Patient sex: M
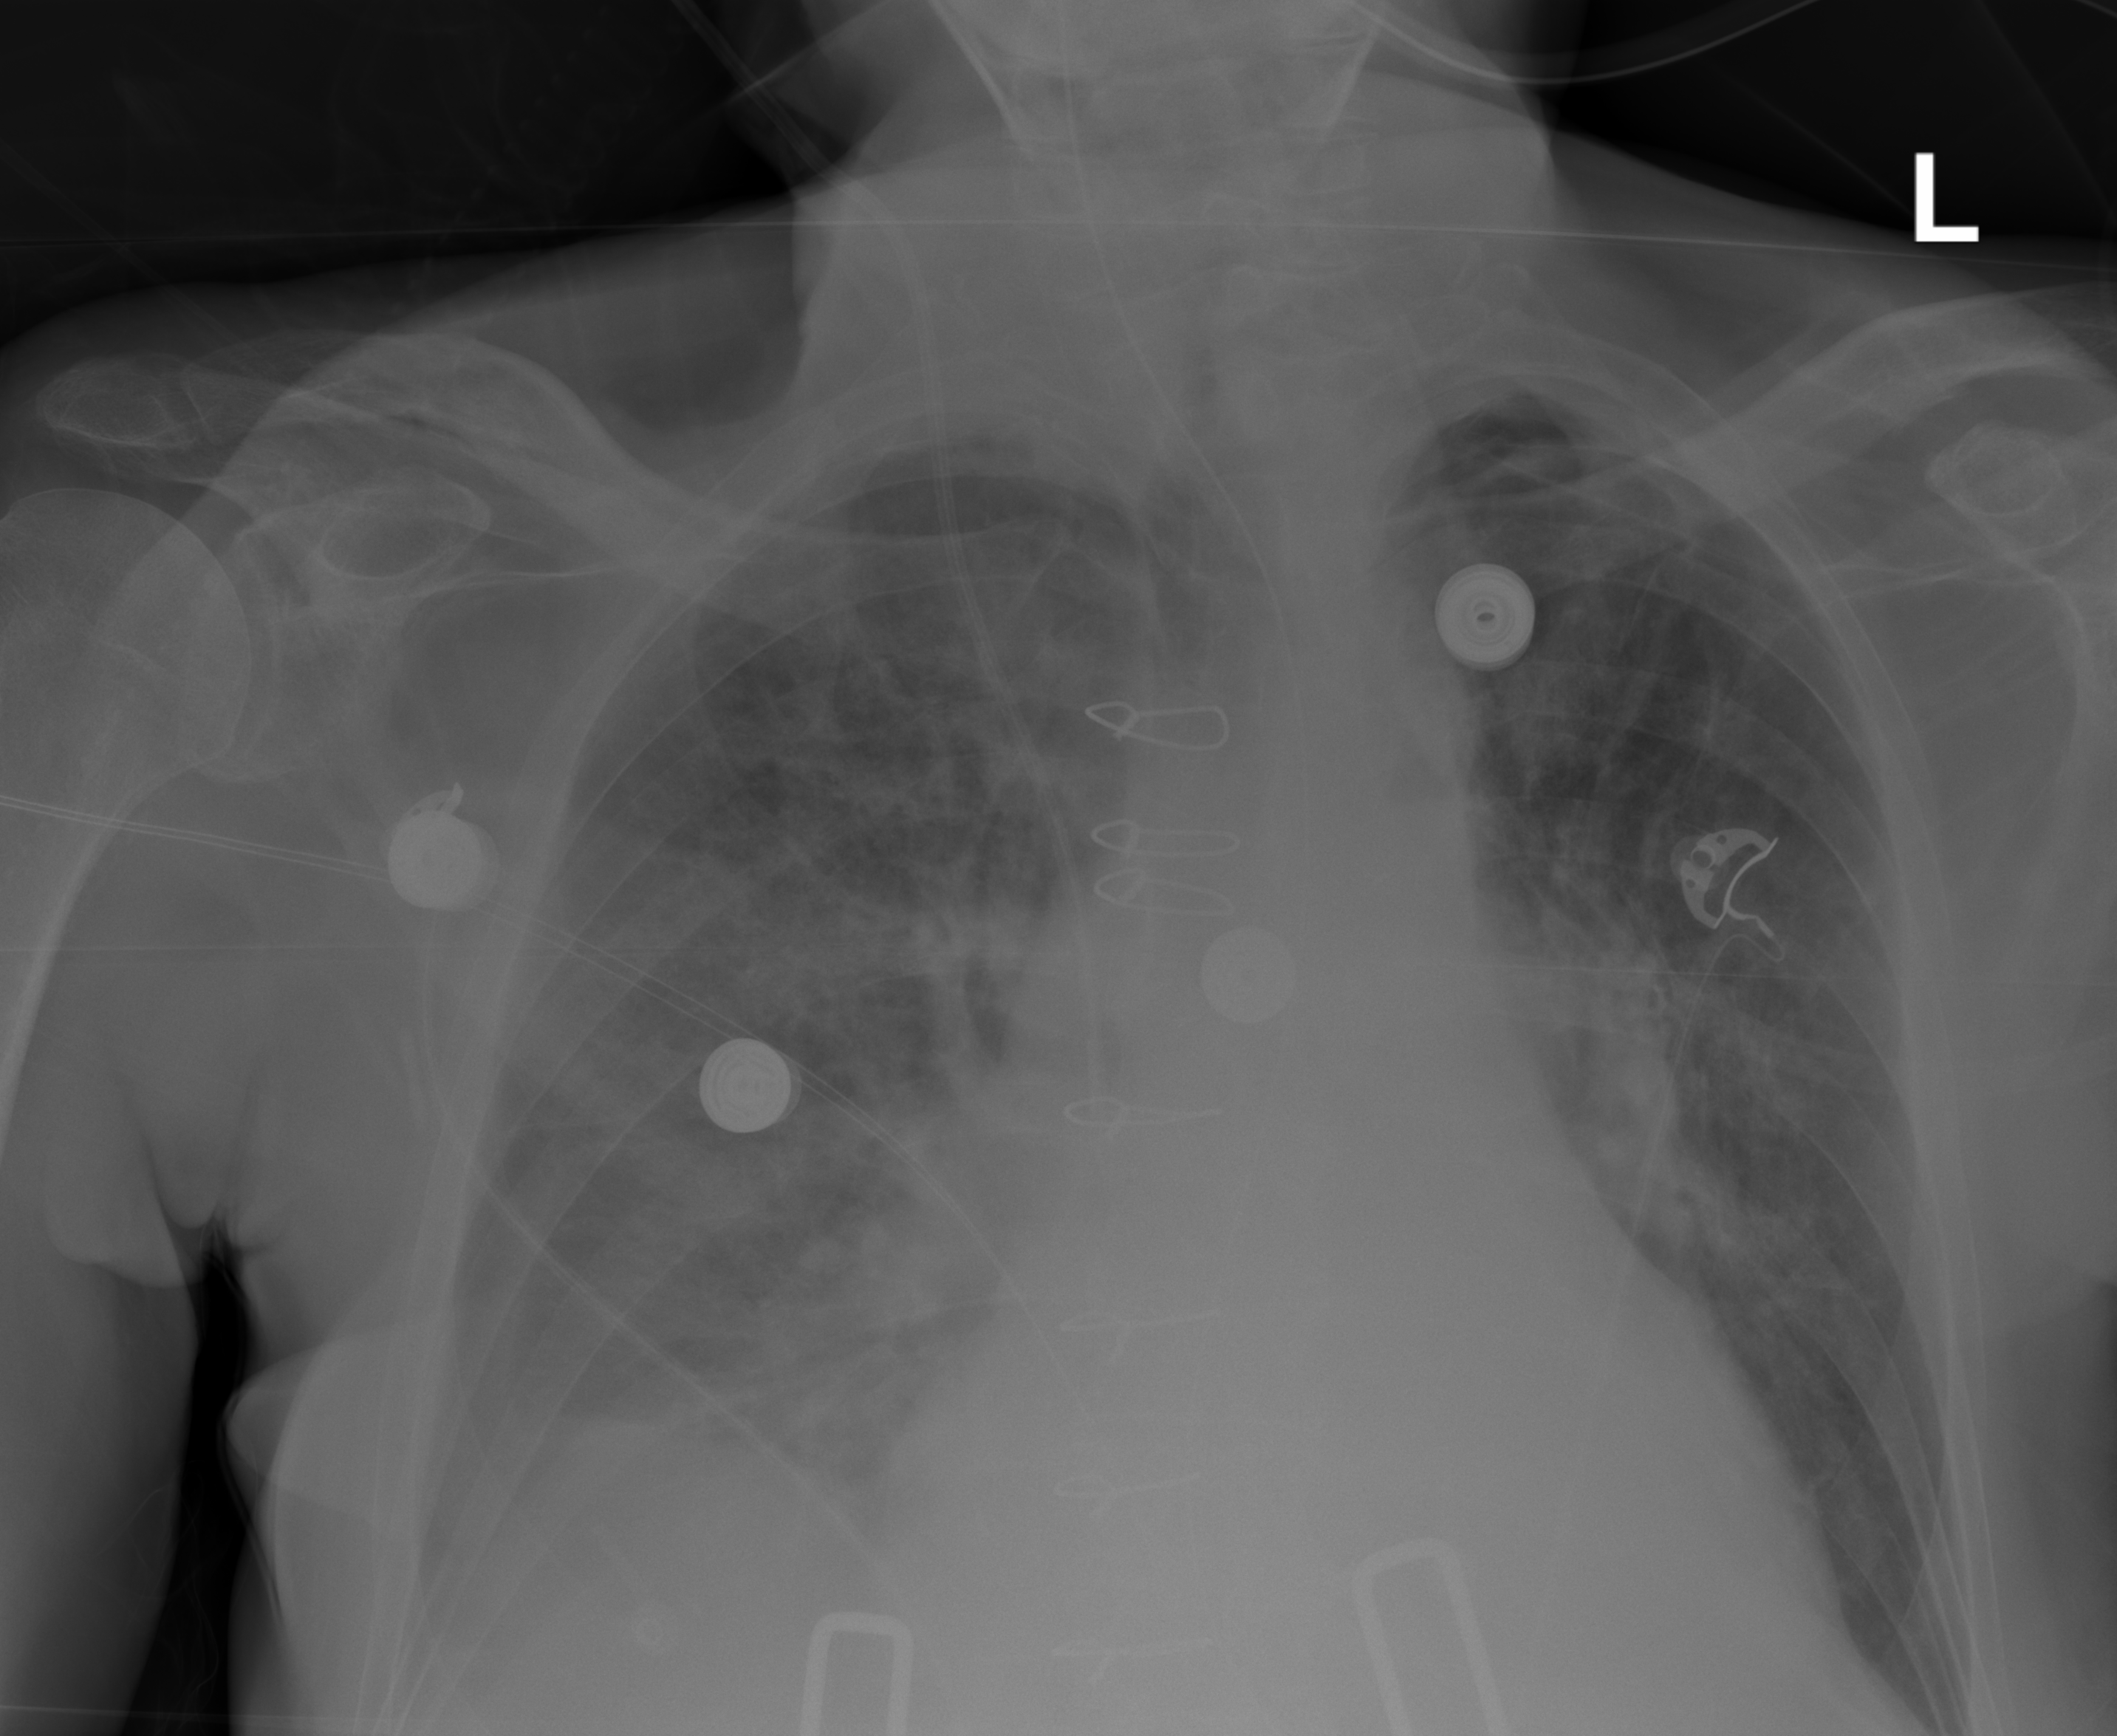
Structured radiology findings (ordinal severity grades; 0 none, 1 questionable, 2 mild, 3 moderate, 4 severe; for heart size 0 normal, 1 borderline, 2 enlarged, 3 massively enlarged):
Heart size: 1
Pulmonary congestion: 0
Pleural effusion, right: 2
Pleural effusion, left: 0
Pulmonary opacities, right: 2
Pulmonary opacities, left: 2
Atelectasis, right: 2
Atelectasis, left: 2